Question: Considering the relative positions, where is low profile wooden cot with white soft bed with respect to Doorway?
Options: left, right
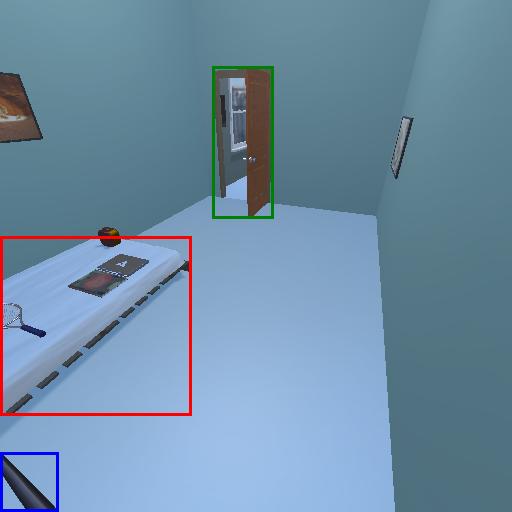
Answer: left